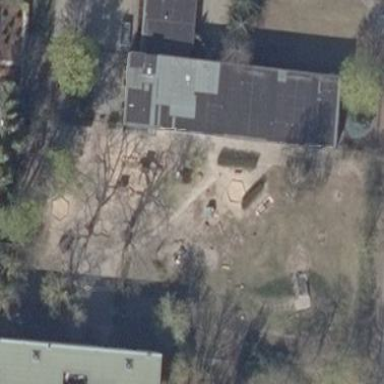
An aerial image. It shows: Kindergarten.